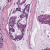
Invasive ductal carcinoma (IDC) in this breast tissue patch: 1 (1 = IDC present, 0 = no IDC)